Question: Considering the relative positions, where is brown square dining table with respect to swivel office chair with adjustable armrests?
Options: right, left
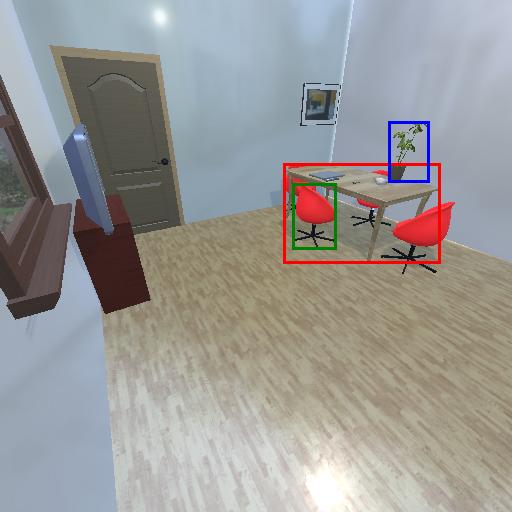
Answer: right